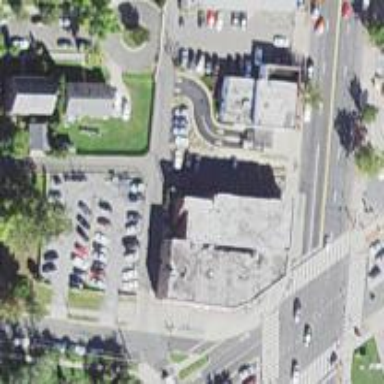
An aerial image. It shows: Convenience shop.